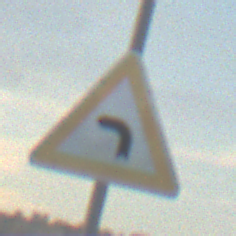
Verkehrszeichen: KurveLinks
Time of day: SunriseSunset
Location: Outdoor (Nature)
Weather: PartlyCloudy
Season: NotSpecified
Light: Natural